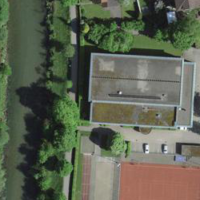
EUNIS habitat code: 53
Species observed at this site:
Ajuga reptans